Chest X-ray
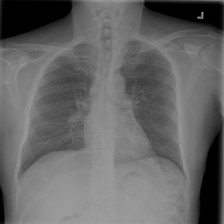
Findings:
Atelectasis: negative
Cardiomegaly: negative
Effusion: negative
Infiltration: negative
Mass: negative
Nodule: positive
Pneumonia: negative
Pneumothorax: negative
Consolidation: negative
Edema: negative
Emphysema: negative
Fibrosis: negative
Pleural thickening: negative
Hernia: negative